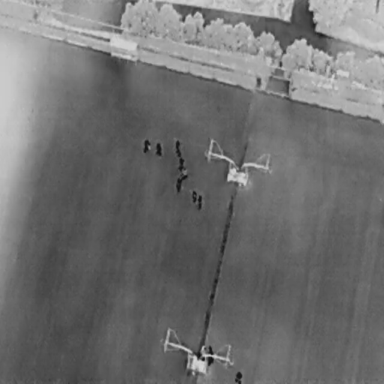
There are 11 People in the infrared image.